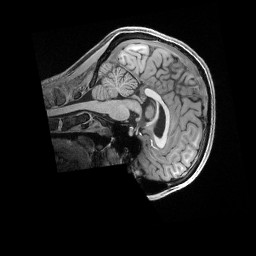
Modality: T1w
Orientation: sagittal
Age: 24
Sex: male
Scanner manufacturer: siemens
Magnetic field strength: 3 T
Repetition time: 2.5 s
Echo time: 0.00296 s